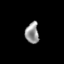
Tissue: skin
Cell type: Epithelial cells
Senescence score: 0.2603
Nuclear area (px): 277
Mean DAPI intensity: 149.502